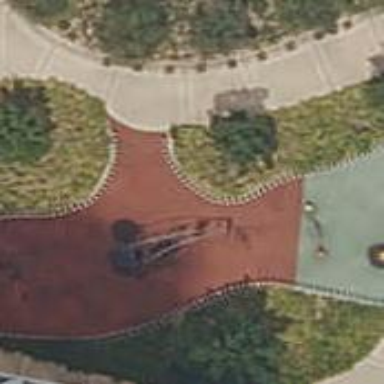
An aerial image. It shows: Playground area for leisure land.